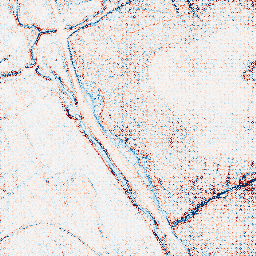
Category: edge_preserving
Decomposition family: bilateral
Decomposition parameters: d: 5
sigma_color: 25
sigma_space: 75
Upsampling method: regularized
Upsampling parameters: scale: 4
lambda_reg: 0.1
Upsampling scale: 4